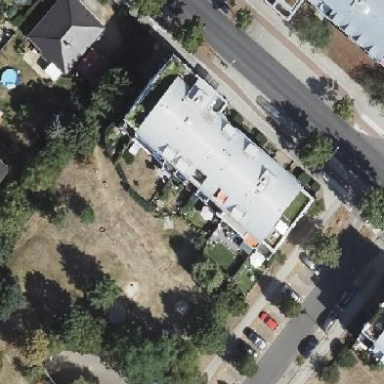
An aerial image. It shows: Apartments housed in building with round roof.